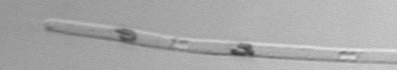
Label: Eucampia_morphytype1